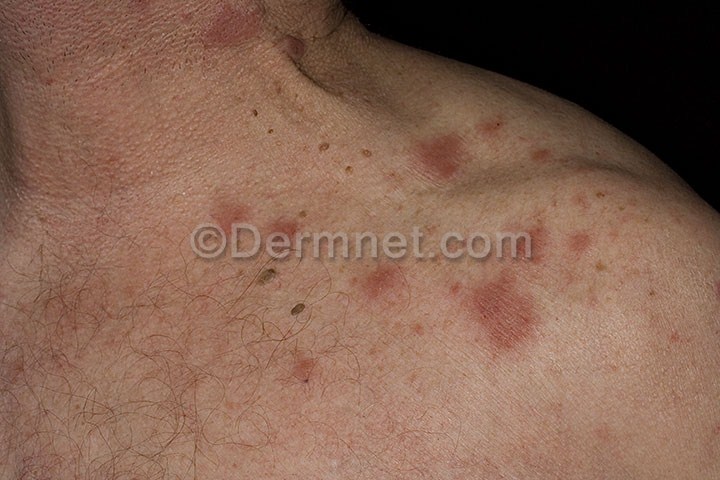
Disease: Eczema Photos